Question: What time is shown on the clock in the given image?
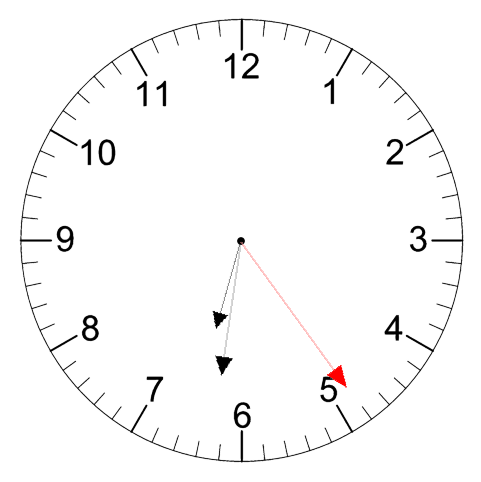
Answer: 06:31:24